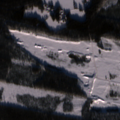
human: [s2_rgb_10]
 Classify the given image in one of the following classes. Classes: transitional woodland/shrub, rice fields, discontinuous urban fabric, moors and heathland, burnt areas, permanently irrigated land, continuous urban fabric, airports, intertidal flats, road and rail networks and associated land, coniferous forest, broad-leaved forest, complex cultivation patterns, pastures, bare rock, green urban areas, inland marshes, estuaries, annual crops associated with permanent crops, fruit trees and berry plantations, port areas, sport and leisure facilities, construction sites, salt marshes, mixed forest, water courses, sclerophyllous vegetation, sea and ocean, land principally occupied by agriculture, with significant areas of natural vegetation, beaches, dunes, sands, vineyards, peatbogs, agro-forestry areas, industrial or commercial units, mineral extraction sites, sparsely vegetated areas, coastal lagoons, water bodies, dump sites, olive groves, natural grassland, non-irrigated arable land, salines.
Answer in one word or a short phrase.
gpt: mineral extraction sites, non-irrigated arable land, coniferous forest